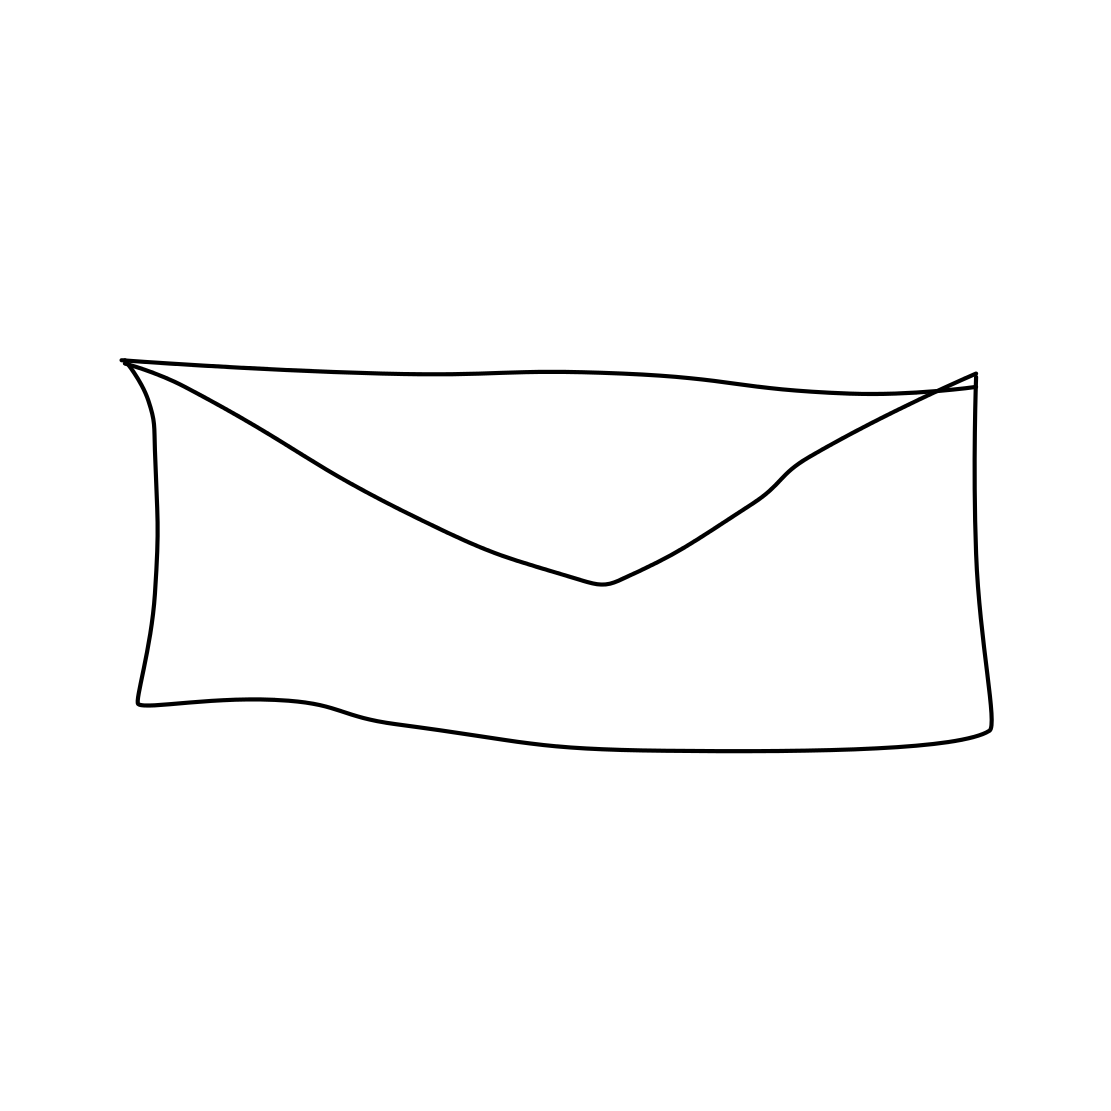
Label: envelope